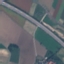
Label: Highway